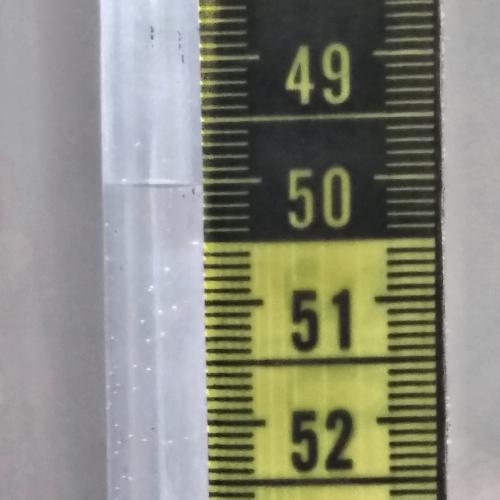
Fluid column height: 50.0 cm